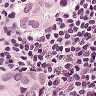
Metastatic tissue present: yes